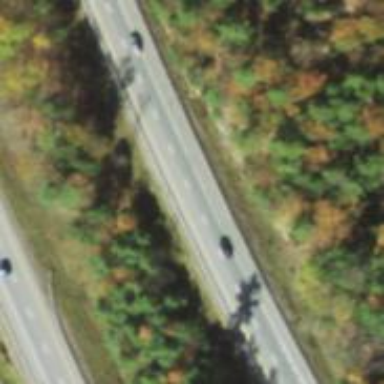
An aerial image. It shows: Asphalt motorway.